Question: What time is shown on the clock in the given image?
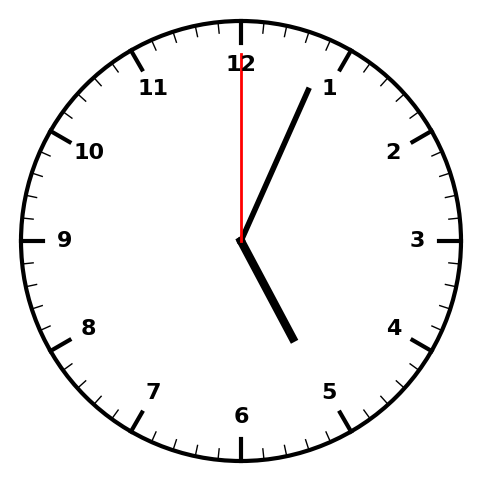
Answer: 05:04:00